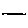
Label: line